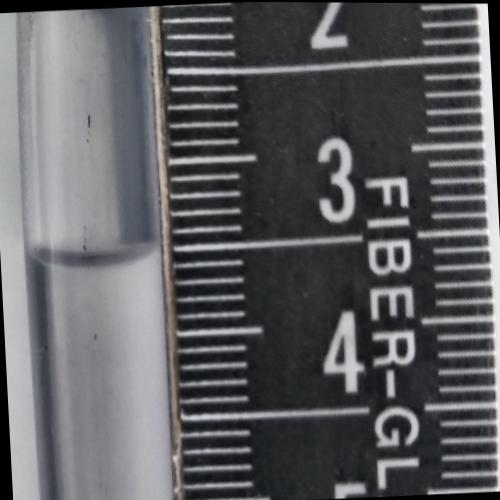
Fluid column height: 3.5 cm